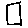
Label: square